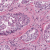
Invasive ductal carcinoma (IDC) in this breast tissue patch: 1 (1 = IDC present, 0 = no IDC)